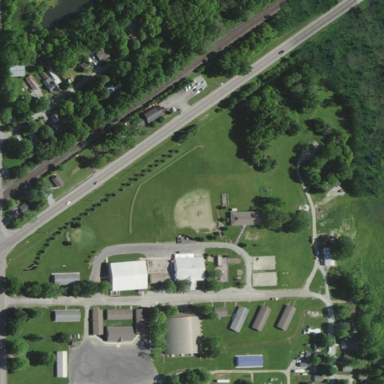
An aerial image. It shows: Place of worship situated within summer camp area.